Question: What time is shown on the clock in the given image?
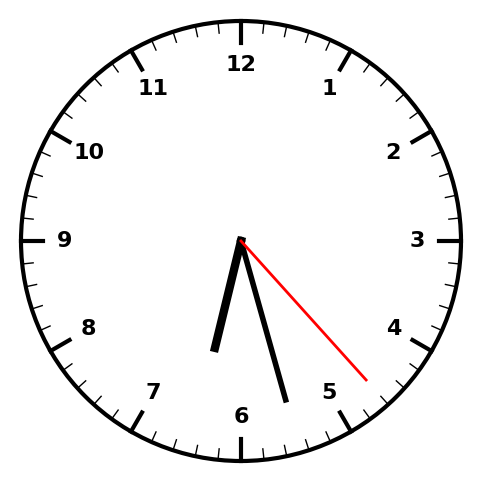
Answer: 06:27:23